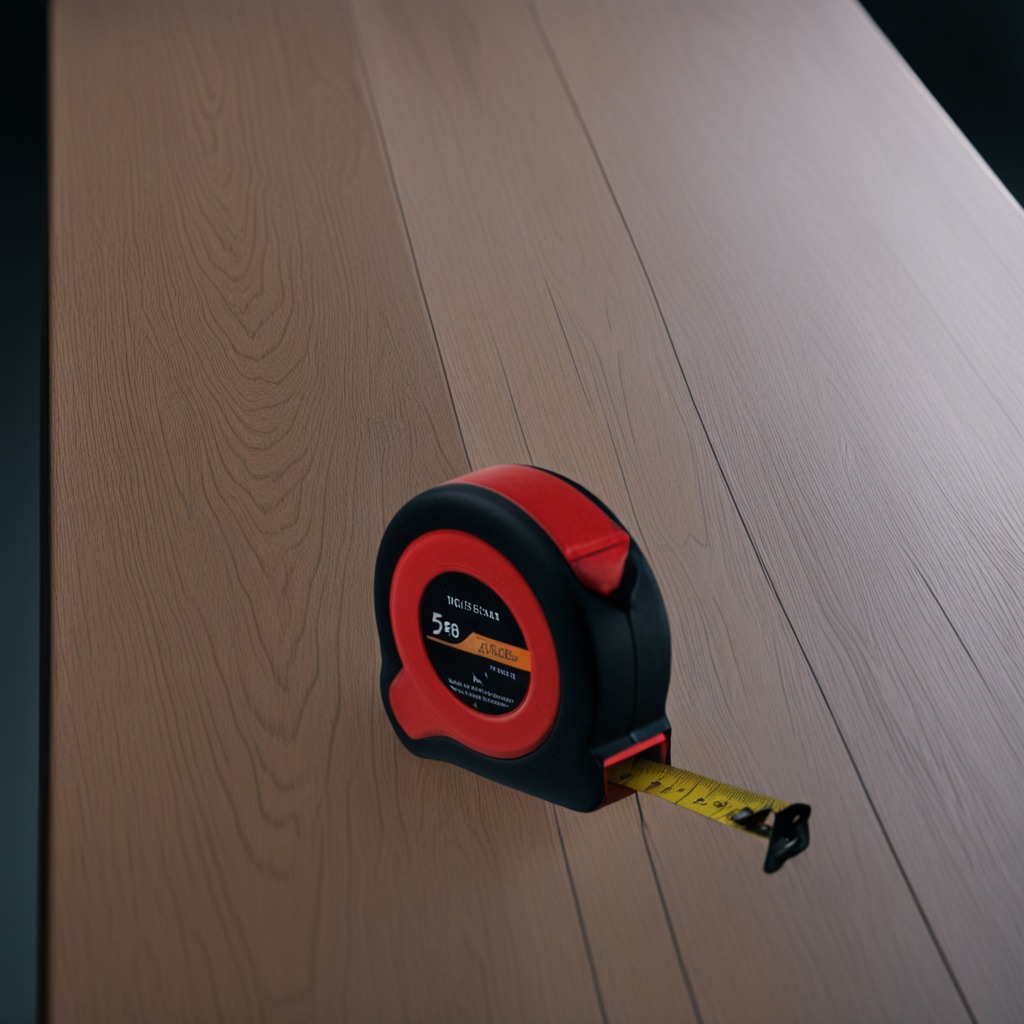
A measuring tape is lying on the table.